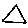
Label: triangle